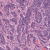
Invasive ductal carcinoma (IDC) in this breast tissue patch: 1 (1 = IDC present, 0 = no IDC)